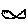
Label: fish